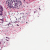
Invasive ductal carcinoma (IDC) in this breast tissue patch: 1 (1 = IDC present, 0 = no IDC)